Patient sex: M
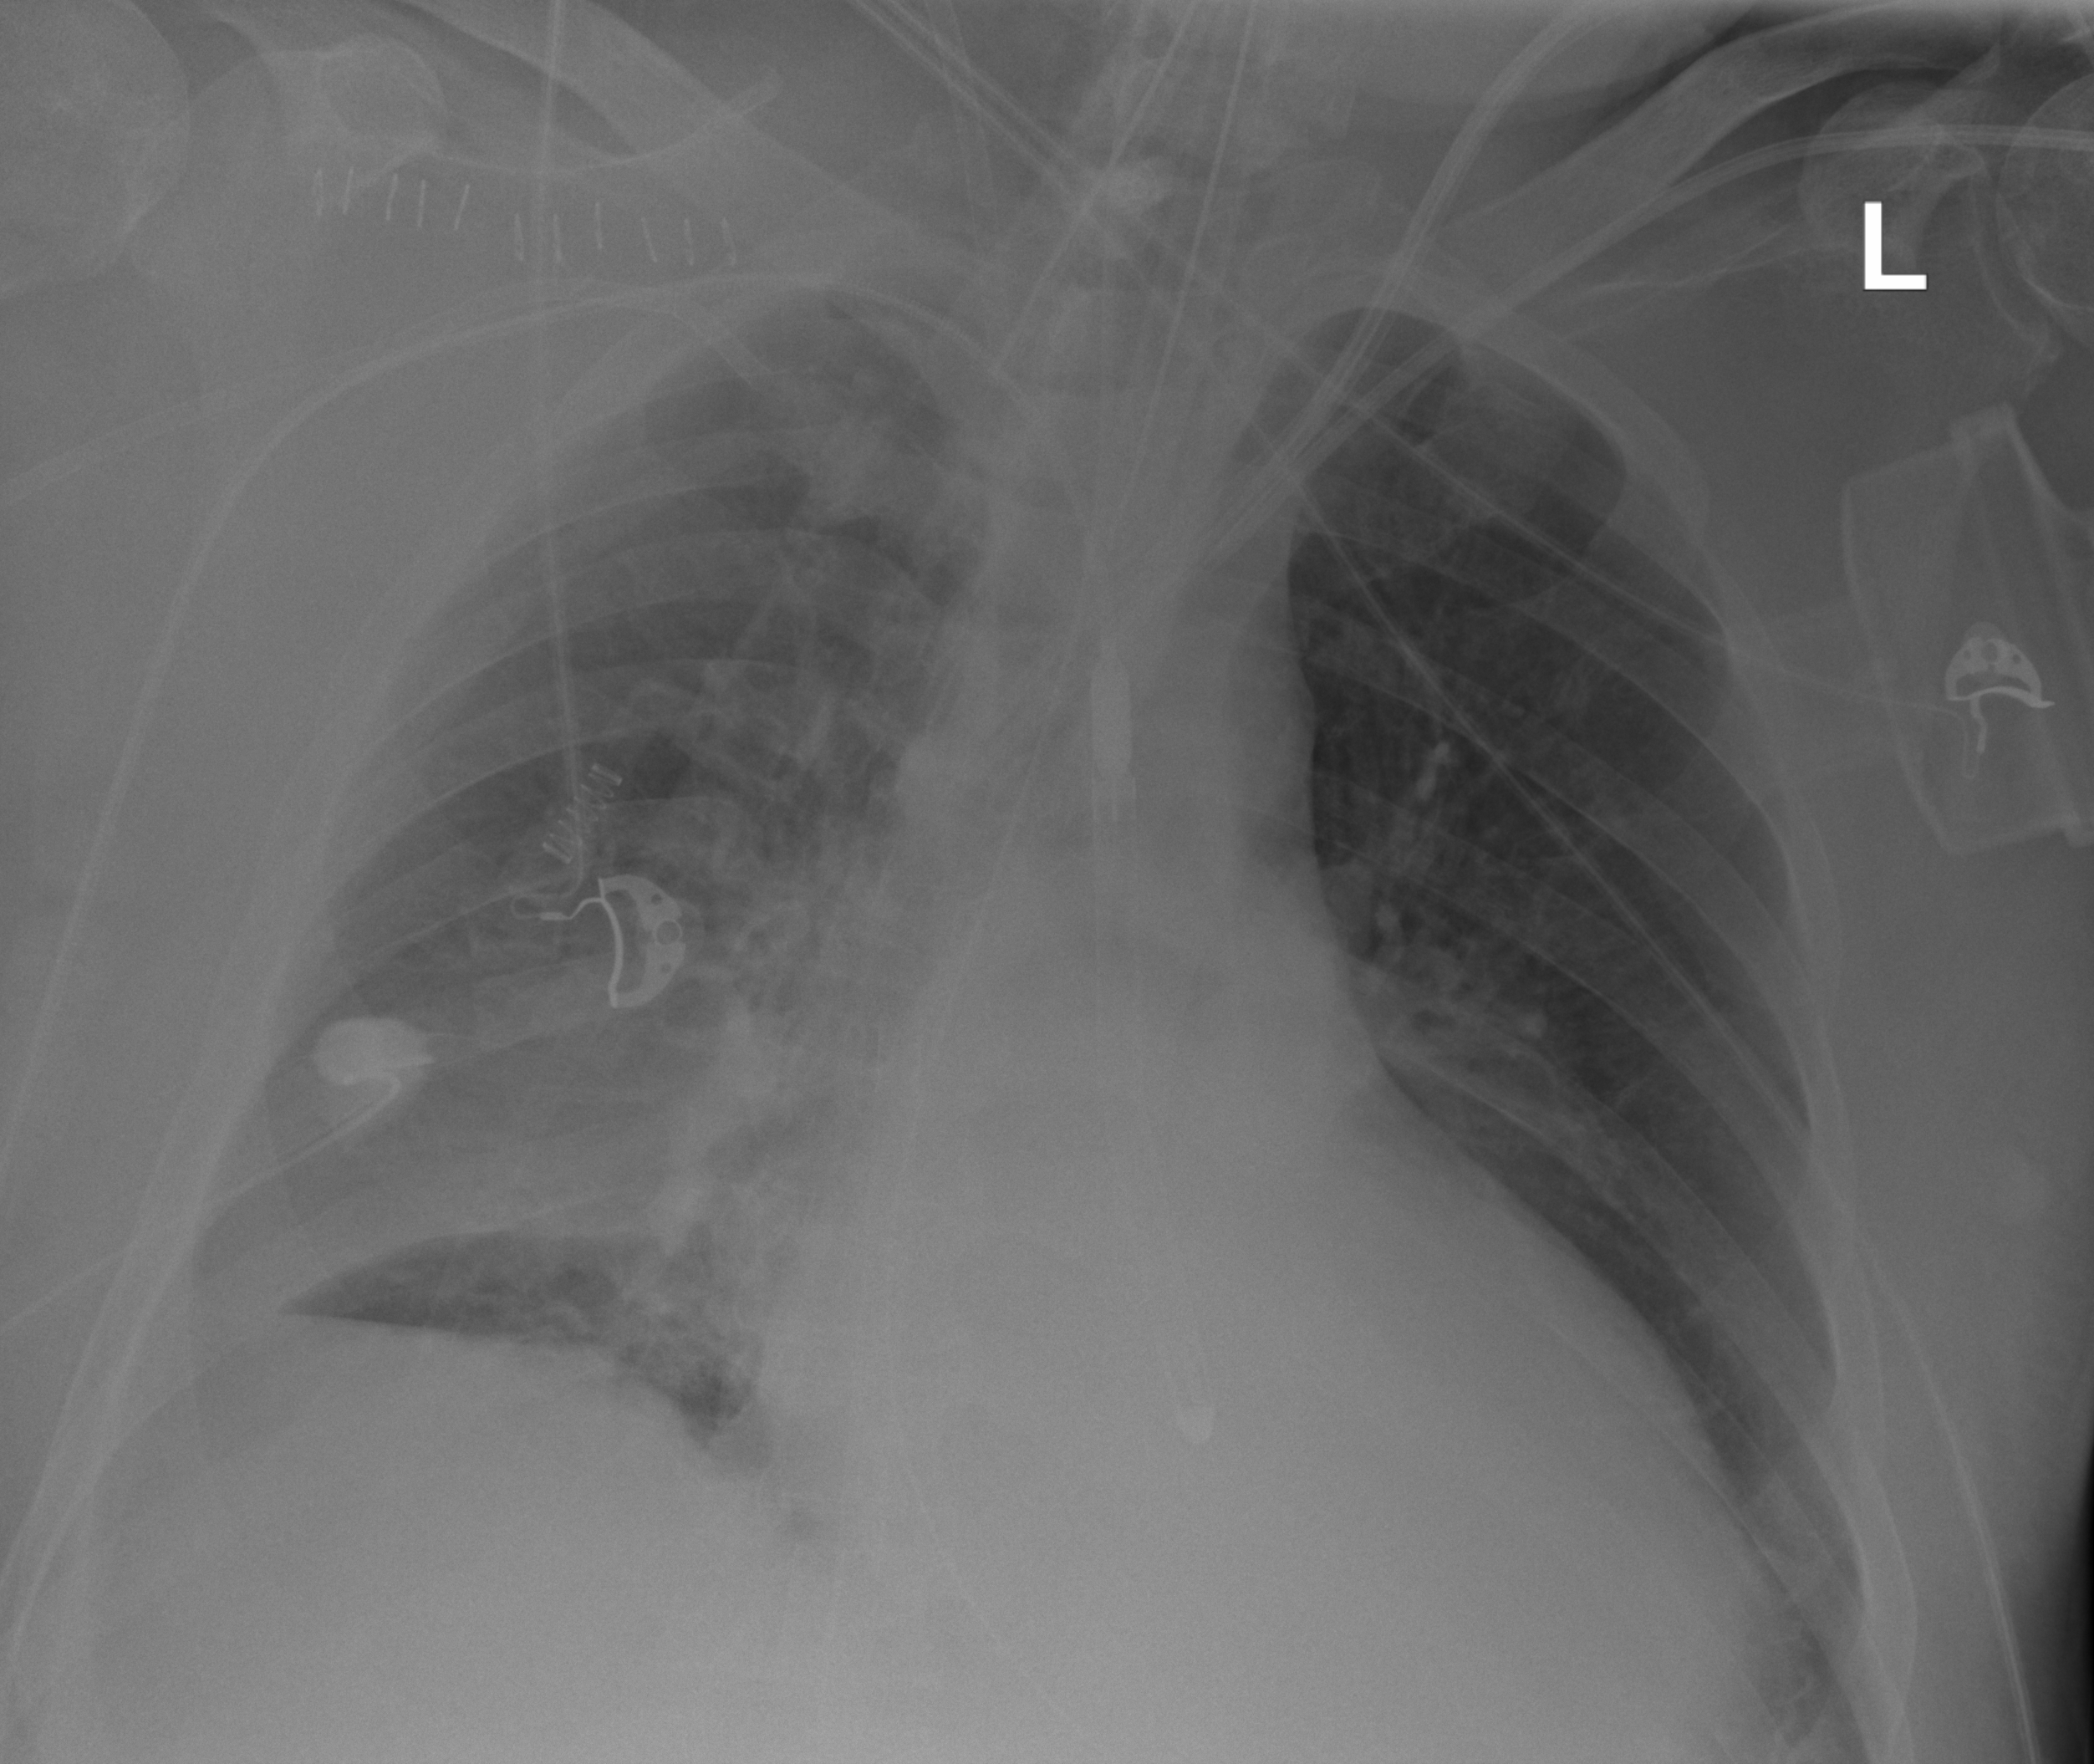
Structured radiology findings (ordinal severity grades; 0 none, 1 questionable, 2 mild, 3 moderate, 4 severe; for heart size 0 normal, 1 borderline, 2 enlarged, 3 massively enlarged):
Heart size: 0
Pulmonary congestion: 2
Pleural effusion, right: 2
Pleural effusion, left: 1
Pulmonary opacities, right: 2
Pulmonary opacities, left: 0
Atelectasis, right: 3
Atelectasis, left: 0